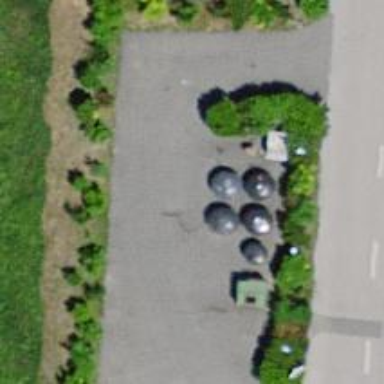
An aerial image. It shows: Recycling center.